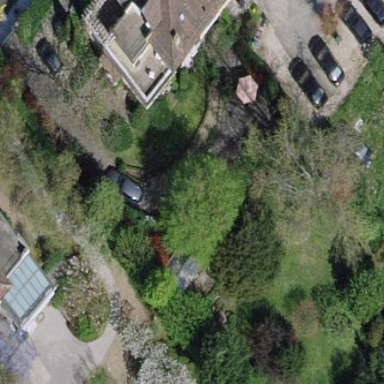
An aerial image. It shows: Garden surrounded by fence.